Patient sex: M
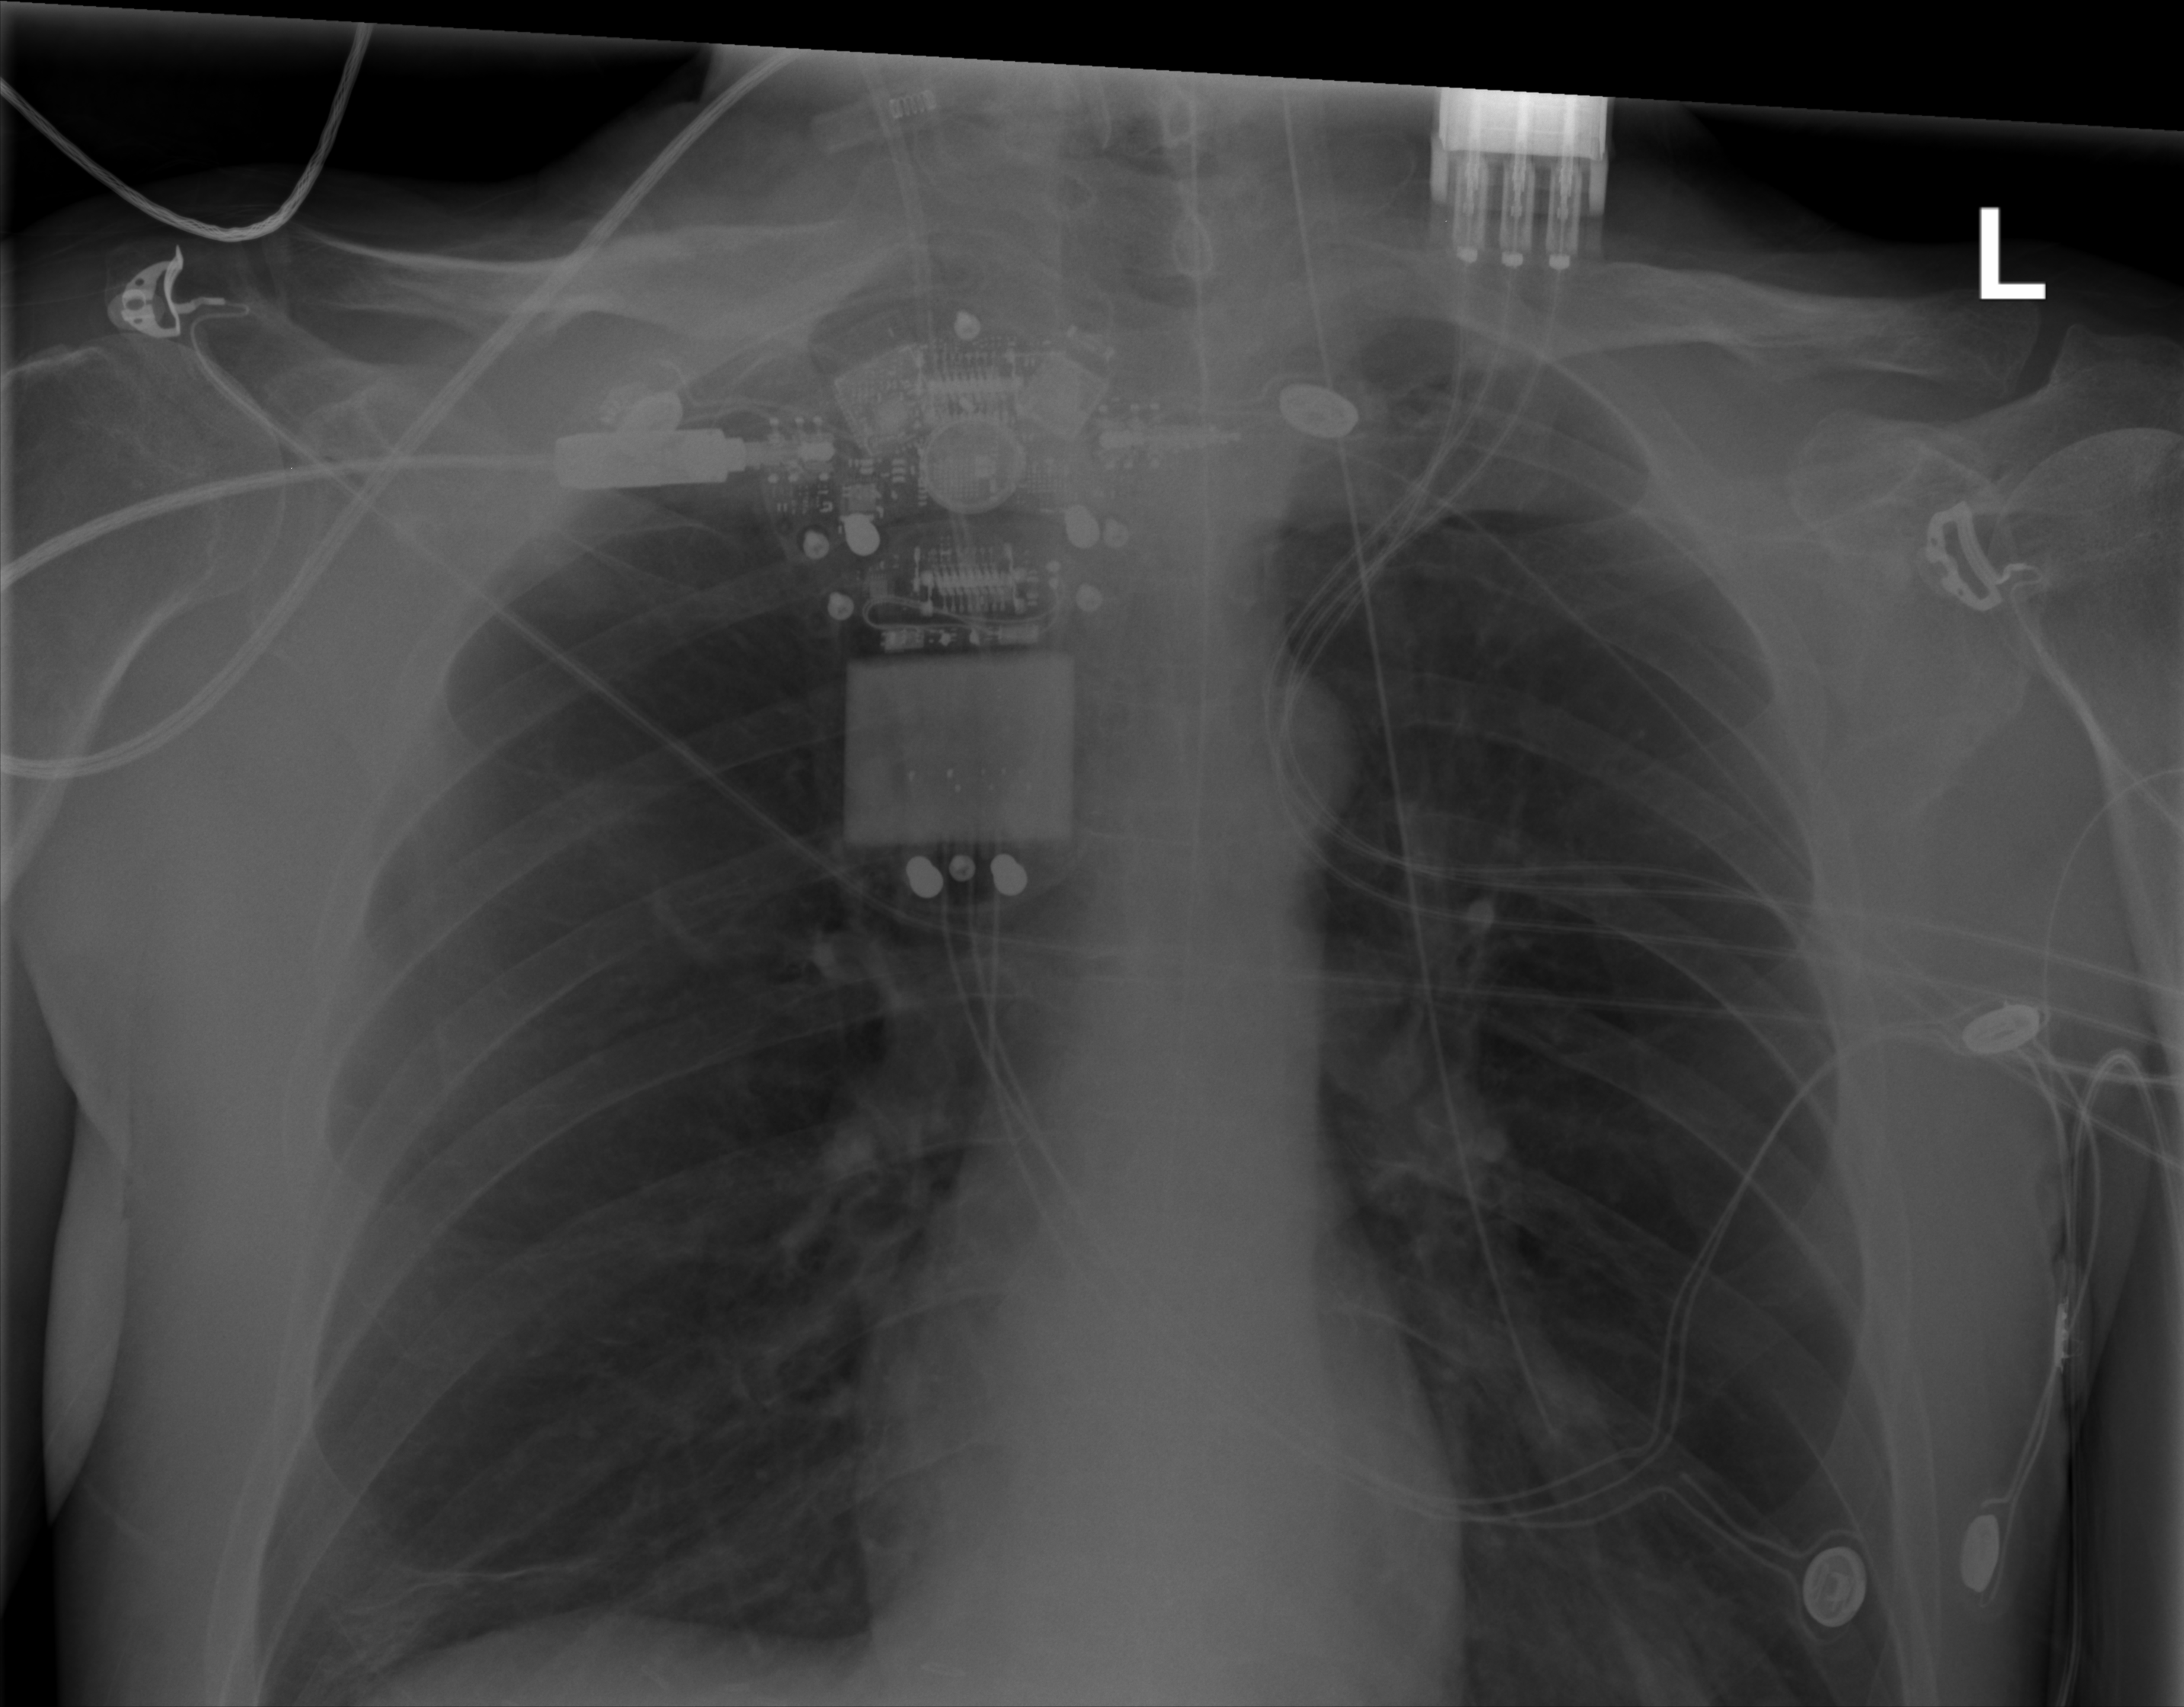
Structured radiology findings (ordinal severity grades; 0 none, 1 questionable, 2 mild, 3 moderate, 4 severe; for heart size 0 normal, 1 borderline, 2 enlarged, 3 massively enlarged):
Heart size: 0
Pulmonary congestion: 0
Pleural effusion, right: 0
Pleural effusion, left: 0
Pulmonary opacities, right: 0
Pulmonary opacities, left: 1
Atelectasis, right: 2
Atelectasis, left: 2